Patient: sex M, age 68
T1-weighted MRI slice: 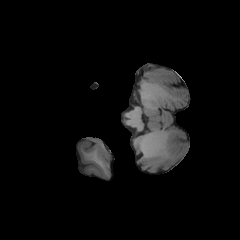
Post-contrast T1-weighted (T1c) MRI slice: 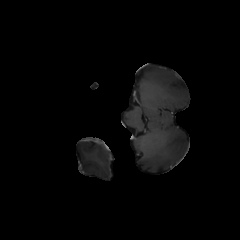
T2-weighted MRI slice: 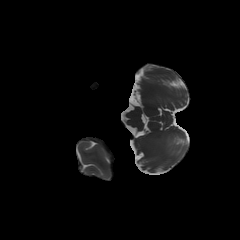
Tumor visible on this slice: no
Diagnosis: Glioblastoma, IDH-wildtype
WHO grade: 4